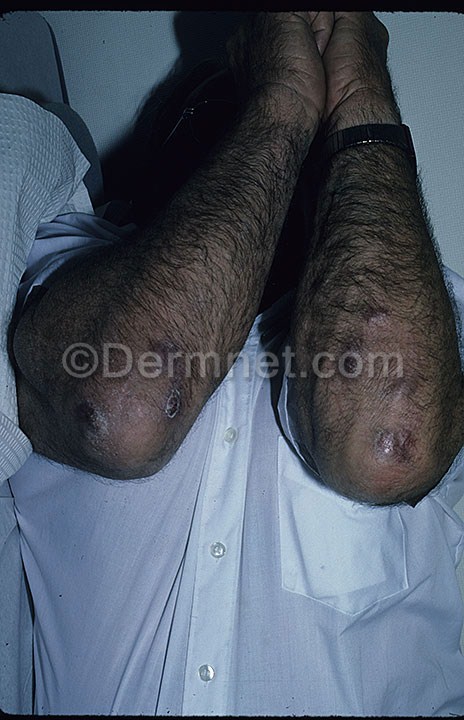
Disease: Lupus and other Connective Tissue diseases